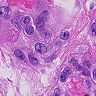
Metastatic tissue present: yes